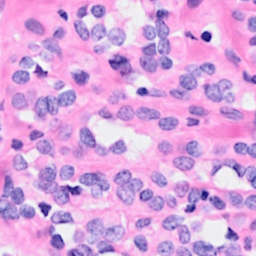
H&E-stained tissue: Breast